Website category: sports
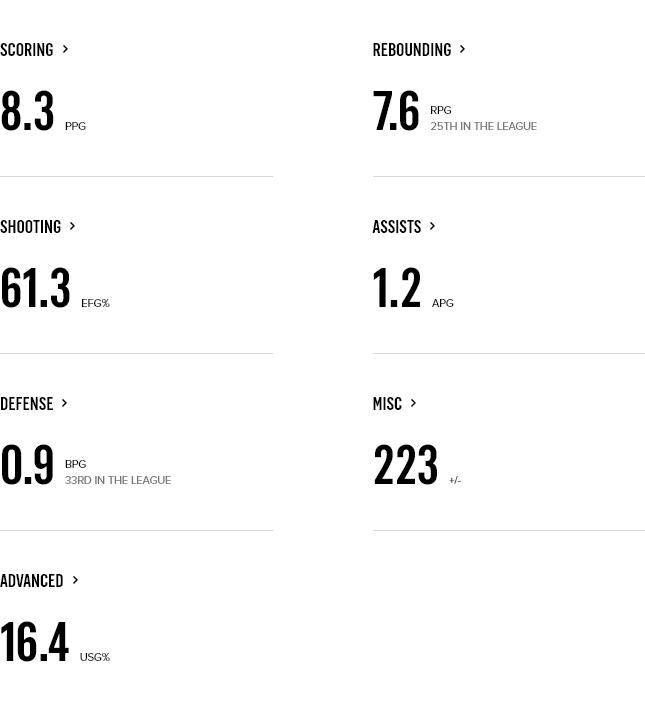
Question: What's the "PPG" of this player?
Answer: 8.3

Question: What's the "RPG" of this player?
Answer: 7.6

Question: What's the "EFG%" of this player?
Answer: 61.3

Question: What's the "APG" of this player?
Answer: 1.2

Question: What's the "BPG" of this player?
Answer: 0.9

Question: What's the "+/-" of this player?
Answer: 223

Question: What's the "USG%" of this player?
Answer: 16.4

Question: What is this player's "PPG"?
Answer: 8.3

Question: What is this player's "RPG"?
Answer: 7.6

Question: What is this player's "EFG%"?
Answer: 61.3

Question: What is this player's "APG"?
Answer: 1.2

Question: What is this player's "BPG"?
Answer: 0.9

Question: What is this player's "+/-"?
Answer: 223

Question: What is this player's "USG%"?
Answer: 16.4

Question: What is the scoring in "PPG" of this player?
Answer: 8.3

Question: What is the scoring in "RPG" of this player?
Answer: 7.6

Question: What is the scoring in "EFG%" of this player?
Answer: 61.3

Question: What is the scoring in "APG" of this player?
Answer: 1.2

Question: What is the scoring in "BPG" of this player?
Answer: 0.9

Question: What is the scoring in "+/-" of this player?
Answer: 223

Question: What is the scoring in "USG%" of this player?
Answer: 16.4

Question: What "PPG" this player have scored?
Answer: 8.3

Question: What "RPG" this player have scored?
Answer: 7.6

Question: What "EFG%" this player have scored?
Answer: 61.3

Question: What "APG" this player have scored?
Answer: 1.2

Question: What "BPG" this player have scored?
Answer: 0.9

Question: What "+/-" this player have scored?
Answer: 223

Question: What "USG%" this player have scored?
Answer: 16.4

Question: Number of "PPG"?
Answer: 8.3

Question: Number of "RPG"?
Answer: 7.6

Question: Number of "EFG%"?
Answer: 61.3

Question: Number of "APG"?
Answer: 1.2

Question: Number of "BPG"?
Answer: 0.9

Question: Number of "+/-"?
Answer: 223

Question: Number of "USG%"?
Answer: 16.4

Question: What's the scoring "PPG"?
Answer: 8.3

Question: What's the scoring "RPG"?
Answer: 7.6

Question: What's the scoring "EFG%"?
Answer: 61.3

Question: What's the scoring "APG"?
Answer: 1.2

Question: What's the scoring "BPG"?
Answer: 0.9

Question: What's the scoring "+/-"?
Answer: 223

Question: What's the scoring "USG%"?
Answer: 16.4